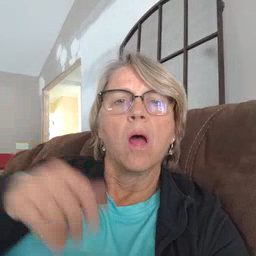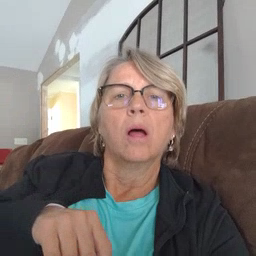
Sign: callonphone